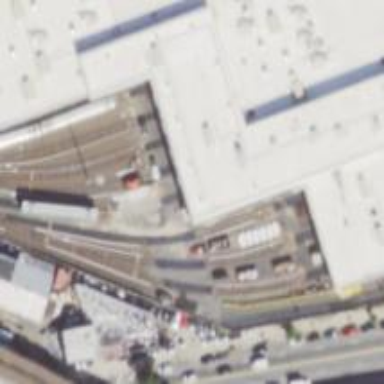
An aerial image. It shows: Electrified railway yard with rail tracks.